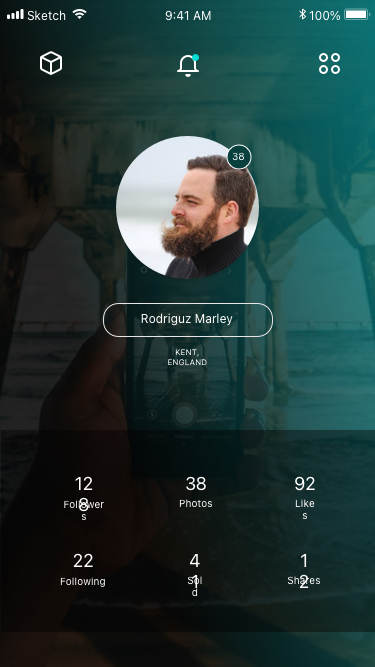
Text in this UI design:
Following
22
Sold
41
Shares
12
Followers
128
Photos
38
Likes
92
KENT, ENGLAND
Rodriguz Marley
38